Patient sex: F
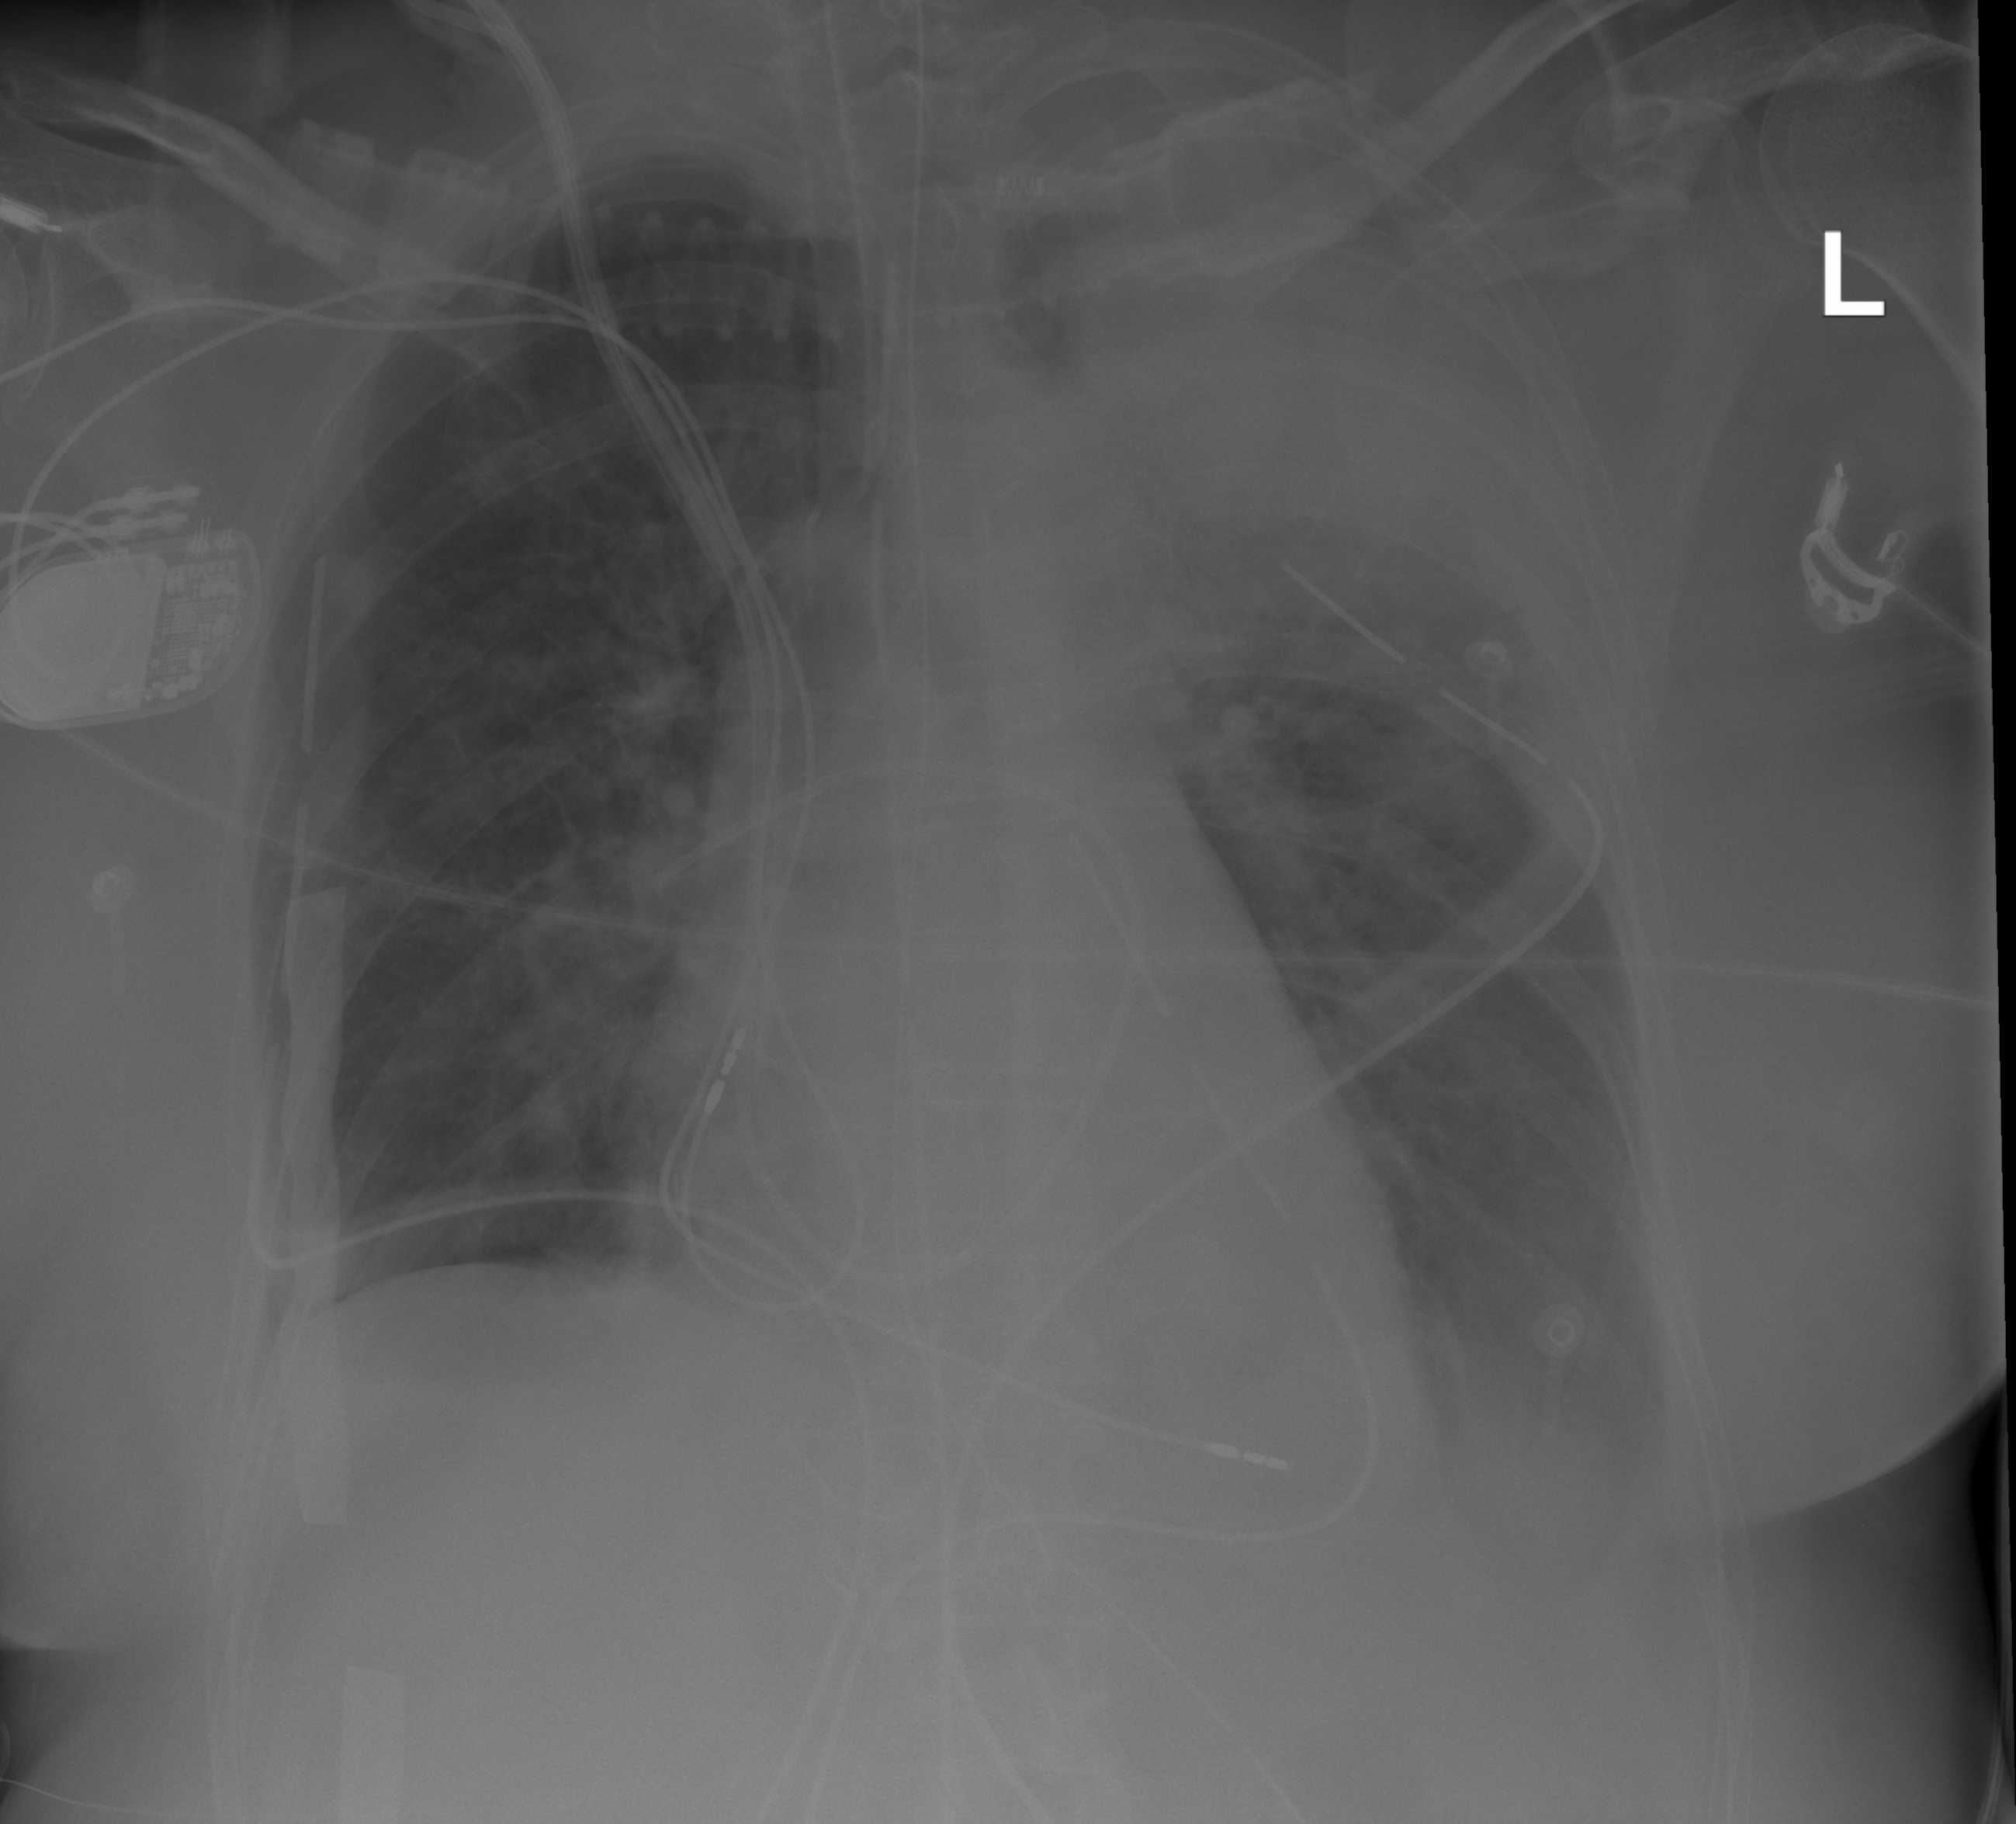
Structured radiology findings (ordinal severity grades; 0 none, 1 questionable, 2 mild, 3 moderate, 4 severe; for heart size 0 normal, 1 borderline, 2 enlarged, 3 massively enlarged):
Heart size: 0
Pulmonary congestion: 0
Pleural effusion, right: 0
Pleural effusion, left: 3
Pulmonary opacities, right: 0
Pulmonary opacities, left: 0
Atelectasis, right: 0
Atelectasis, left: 2